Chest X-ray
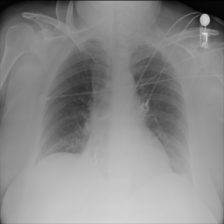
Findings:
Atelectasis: negative
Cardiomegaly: negative
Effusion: negative
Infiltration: negative
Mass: negative
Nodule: negative
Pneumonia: negative
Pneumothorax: negative
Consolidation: negative
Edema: negative
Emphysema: negative
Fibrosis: negative
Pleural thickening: negative
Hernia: negative